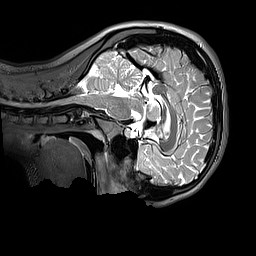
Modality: T2w
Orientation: sagittal
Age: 13
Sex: female
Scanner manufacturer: siemens
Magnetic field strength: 3 T
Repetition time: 3.2 s
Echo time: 0.408 s